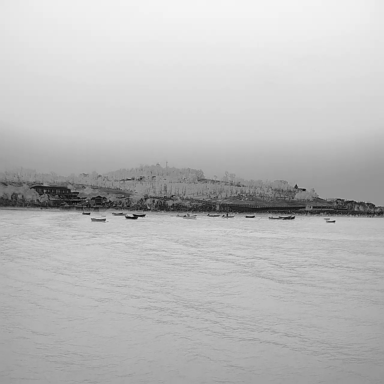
There are 13 bulk_carriers in the infrared image.